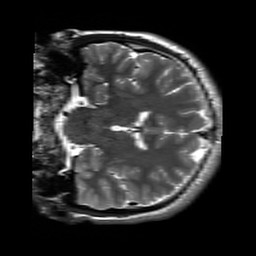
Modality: T2w
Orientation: coronal
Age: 25
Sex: male
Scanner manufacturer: siemens
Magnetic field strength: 3 T
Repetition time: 8.53 s
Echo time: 0.091 s